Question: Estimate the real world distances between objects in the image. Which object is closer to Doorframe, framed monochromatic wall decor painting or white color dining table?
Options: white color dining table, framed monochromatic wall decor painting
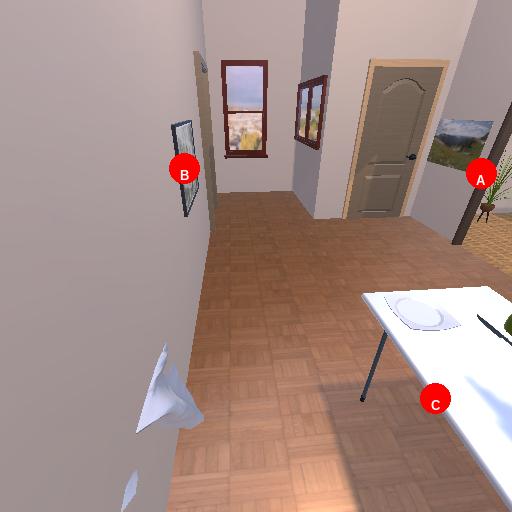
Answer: white color dining table